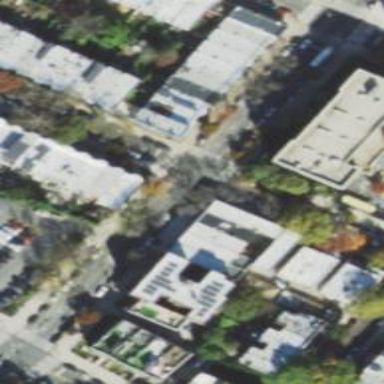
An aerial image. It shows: Residential road with separate sidewalk.